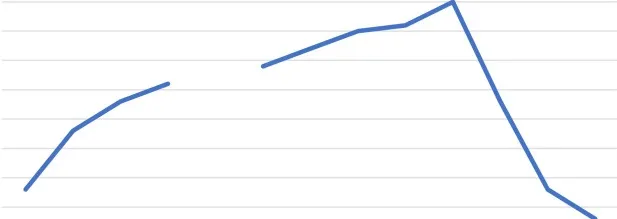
Graphical trend of M spike.
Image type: chart (chart)